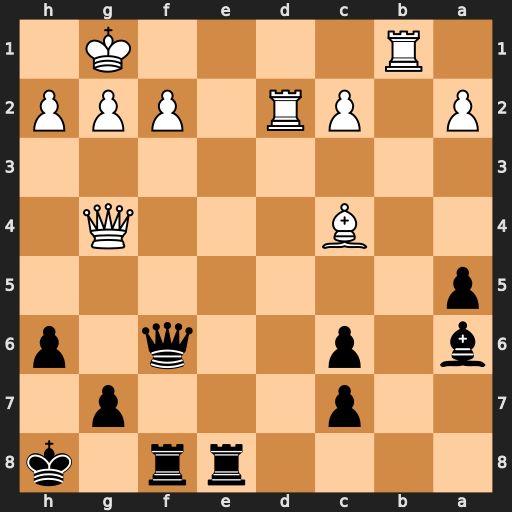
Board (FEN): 4rr1k/2p3p1/b1p2q1p/p7/2B3Q1/8/P1PR1PPP/1R4K1
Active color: b
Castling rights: -
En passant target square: -
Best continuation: Qc3 Qd4 Qxc4 Qxc4 Bxc4